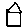
Label: house